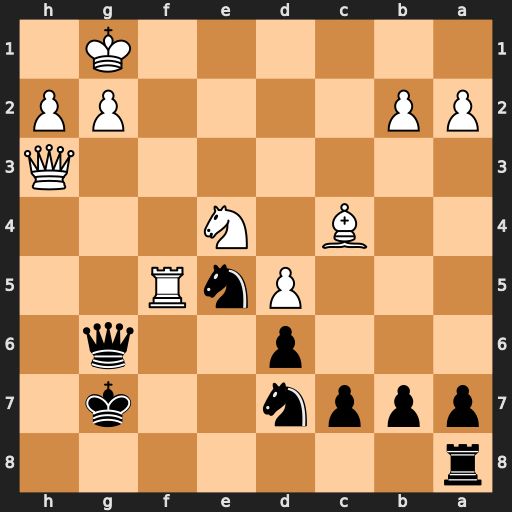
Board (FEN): r7/pppn2k1/3p2q1/3PnR2/2B1N3/7Q/PP4PP/6K1
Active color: b
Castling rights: -
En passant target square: -
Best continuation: Rh8 Qg3 Qxg3 Nxg3 Nxc4